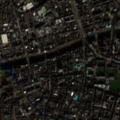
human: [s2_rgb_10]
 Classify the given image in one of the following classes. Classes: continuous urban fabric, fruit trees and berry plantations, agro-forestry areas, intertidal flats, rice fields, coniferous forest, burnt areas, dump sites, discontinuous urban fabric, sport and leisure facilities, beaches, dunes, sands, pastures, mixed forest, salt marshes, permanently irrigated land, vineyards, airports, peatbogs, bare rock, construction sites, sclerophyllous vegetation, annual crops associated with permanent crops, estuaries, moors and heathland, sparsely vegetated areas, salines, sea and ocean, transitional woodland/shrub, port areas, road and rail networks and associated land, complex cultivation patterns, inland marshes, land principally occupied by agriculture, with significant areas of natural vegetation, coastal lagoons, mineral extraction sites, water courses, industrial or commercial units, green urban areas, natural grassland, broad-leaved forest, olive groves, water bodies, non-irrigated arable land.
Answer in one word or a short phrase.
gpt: continuous urban fabric, industrial or commercial units